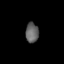
Tissue: lung
Cell type: Epithelial cells
Senescence score: 0.2338
Nuclear area (px): 254
Mean DAPI intensity: 97.677